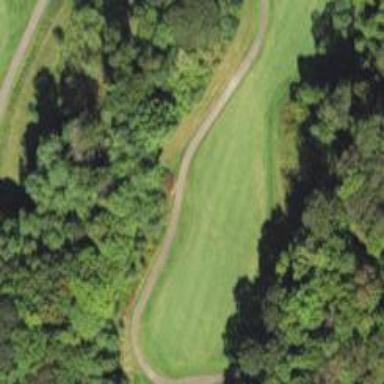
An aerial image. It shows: Path for both roads and golfers.